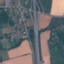
Land use / land cover class: Highway